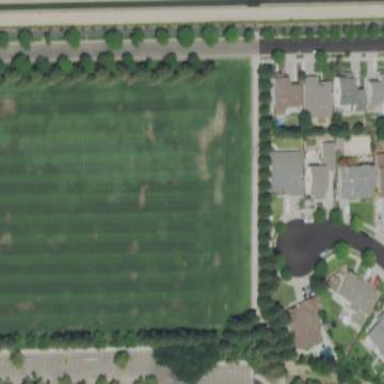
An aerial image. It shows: Soccer pitch for leisure land activities.